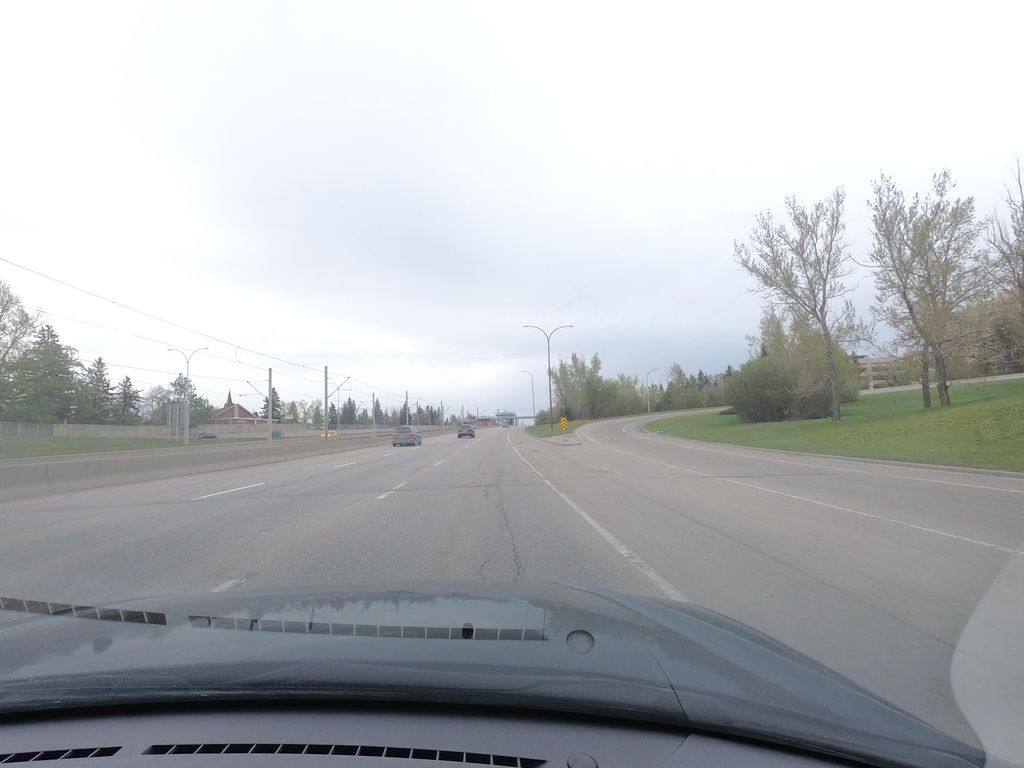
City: calgary